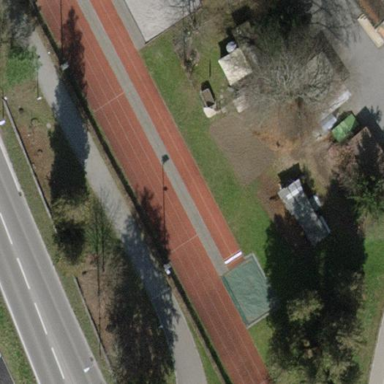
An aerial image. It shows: Track located within leisure land area.